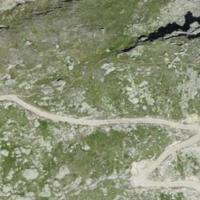
EUNIS habitat code: 31
Species observed at this site:
Arnica montana